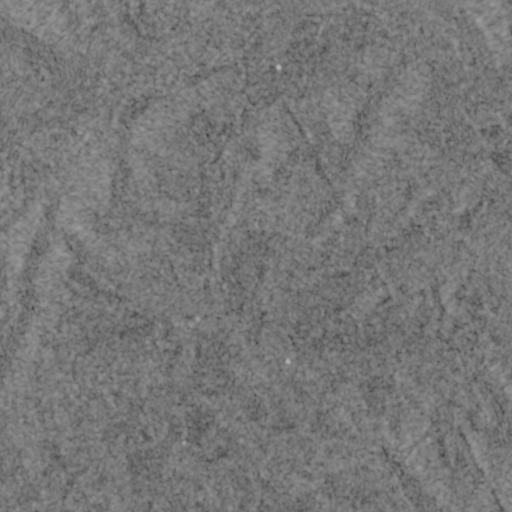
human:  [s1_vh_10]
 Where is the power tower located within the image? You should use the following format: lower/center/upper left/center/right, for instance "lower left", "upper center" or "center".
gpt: The power tower is located in the upper center of the image.
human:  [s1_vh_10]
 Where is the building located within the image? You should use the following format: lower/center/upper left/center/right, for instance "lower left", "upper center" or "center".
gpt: The building is located in the center of the image.
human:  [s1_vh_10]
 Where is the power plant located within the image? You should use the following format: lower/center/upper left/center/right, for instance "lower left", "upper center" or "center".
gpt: There is no power plant in the image.

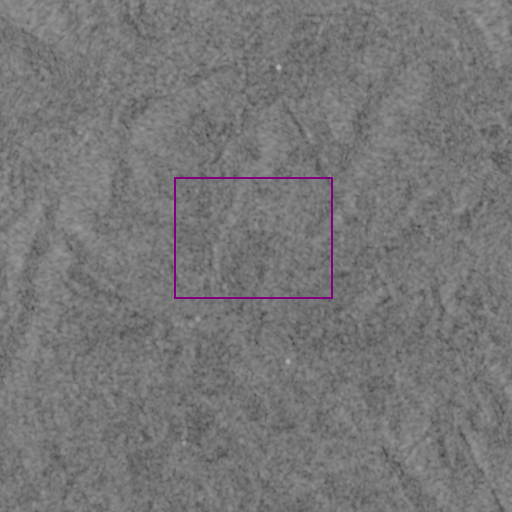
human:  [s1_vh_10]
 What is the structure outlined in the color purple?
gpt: There is no purple outline.
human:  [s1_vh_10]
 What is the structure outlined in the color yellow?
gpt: There is no structure outlined in yellow.